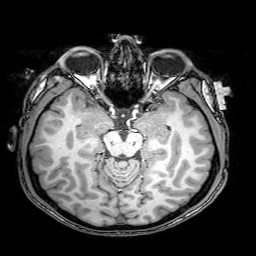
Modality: T1w
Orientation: coronal
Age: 25
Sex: male